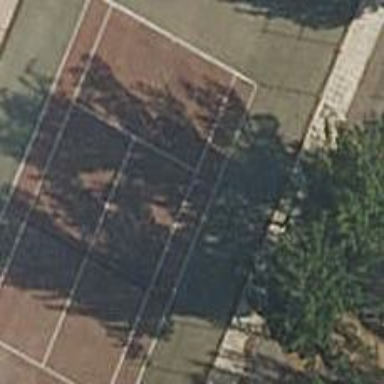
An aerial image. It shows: Tennis court in leisure pitch.